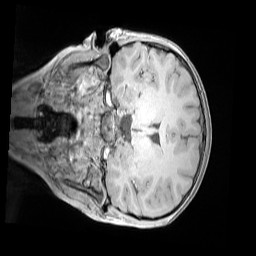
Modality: MP2RAGE
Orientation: coronal
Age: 9
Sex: female
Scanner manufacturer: siemens
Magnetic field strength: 3 T
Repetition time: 4 s
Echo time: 0.00303 s